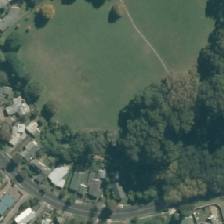
Land cover: urban_parkland